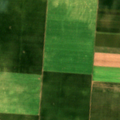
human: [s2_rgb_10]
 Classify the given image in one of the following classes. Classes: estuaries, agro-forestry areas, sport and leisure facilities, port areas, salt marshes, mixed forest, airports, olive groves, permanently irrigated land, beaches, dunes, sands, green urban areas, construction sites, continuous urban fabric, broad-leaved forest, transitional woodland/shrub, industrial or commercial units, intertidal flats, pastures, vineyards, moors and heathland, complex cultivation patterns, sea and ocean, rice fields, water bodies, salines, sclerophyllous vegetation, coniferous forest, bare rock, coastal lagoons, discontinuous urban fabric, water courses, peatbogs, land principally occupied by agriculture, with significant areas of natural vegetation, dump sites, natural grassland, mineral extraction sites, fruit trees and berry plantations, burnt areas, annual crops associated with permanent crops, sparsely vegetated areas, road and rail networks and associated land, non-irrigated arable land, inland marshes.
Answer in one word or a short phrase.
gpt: non-irrigated arable land